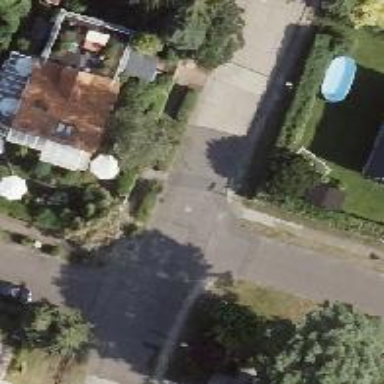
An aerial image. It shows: Residential road with asphalt surface.